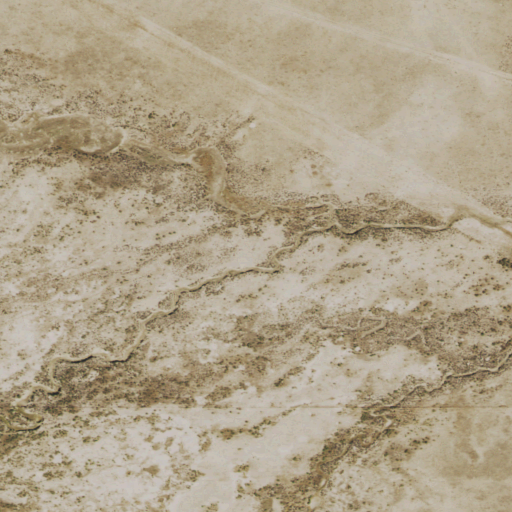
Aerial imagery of valley in Wyoming named Haystack Draw containing only shrub